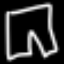
Label: pants